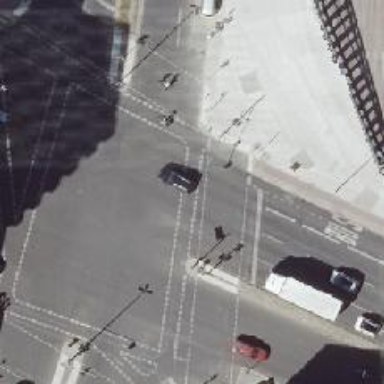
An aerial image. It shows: Crossing with traffic signals.